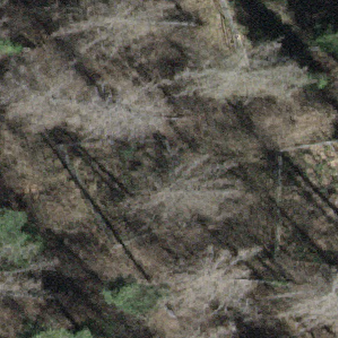
Label: other